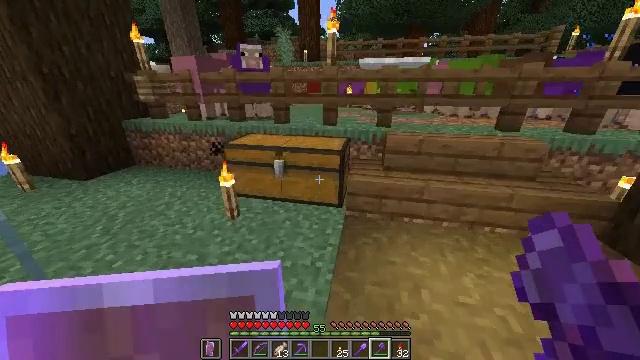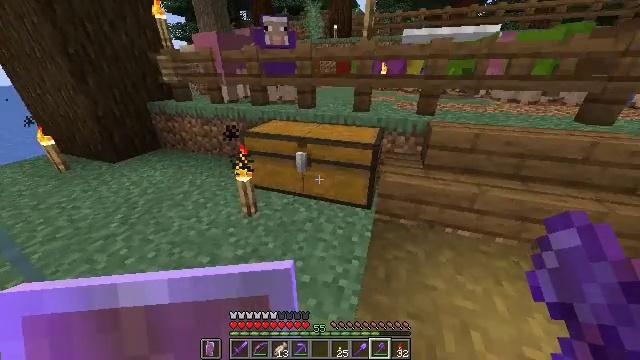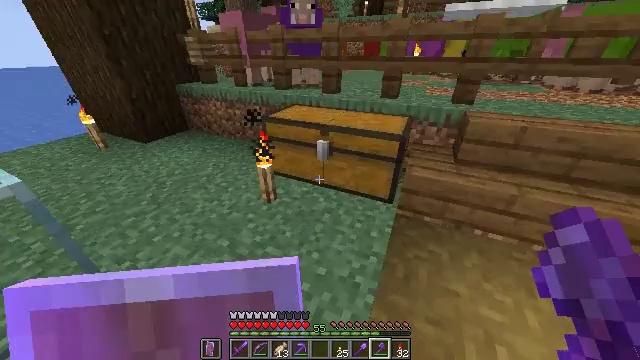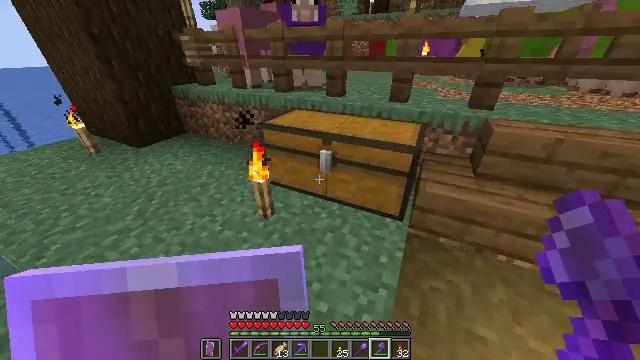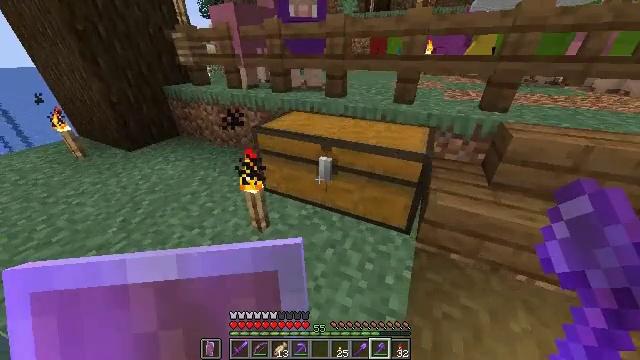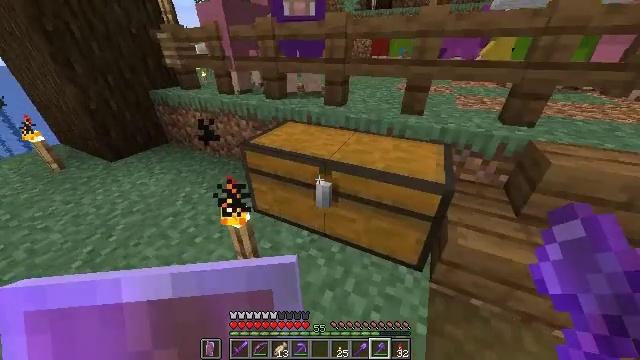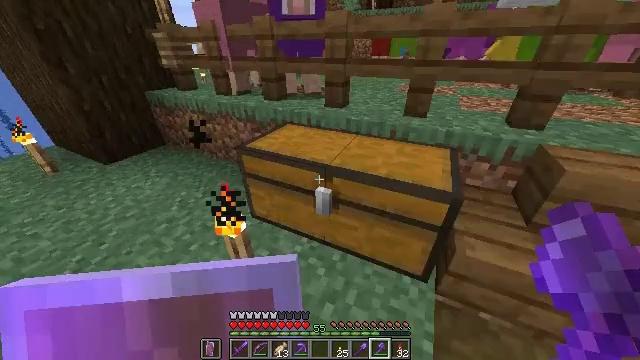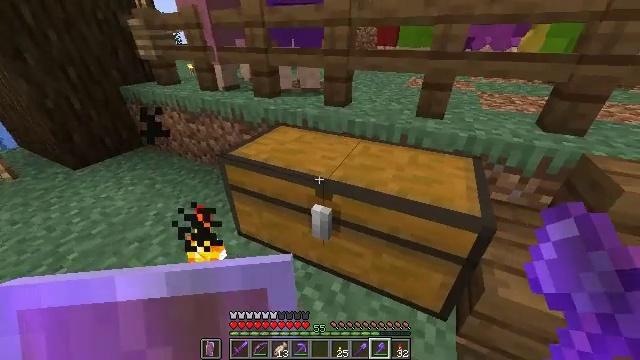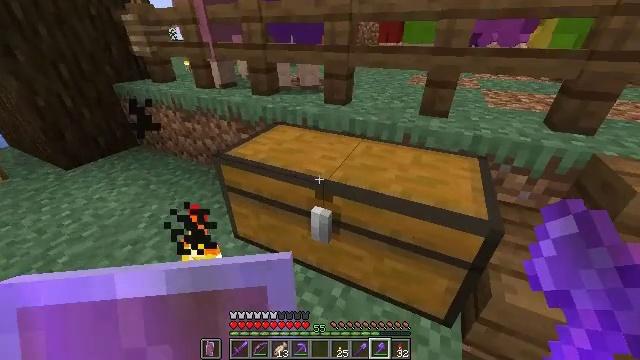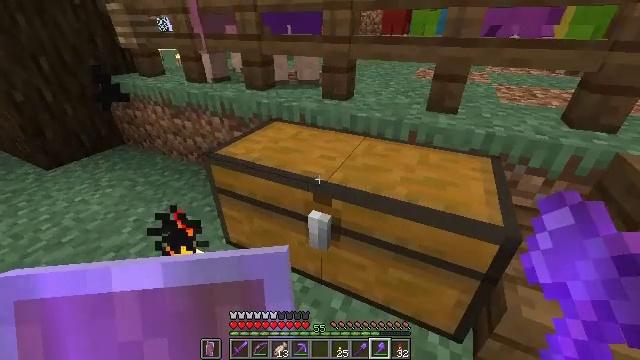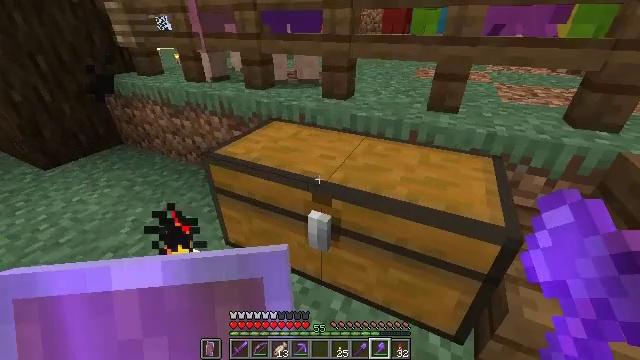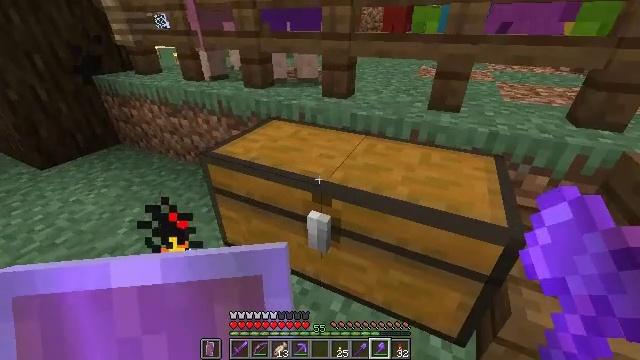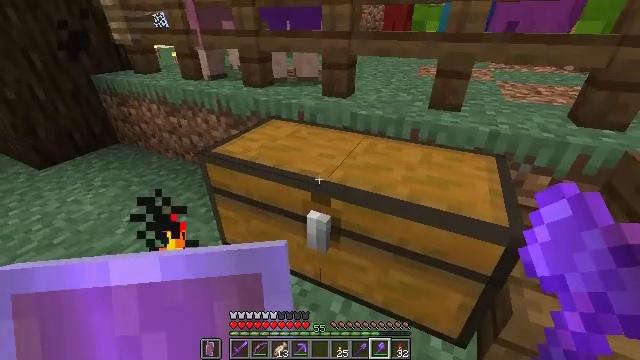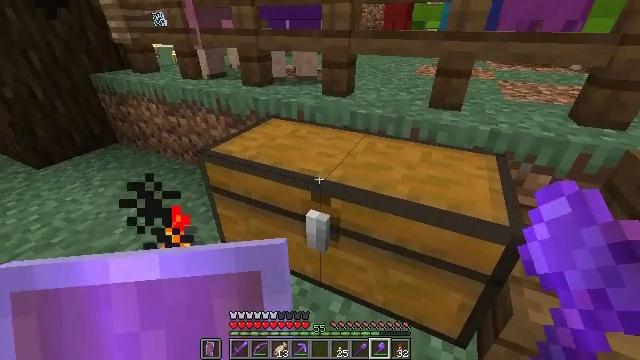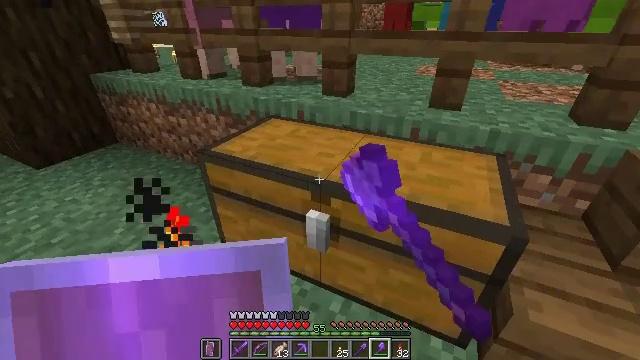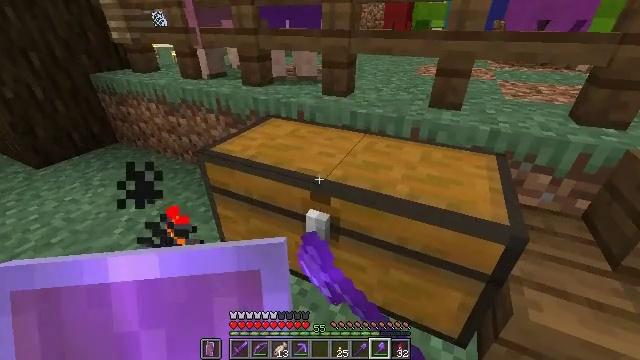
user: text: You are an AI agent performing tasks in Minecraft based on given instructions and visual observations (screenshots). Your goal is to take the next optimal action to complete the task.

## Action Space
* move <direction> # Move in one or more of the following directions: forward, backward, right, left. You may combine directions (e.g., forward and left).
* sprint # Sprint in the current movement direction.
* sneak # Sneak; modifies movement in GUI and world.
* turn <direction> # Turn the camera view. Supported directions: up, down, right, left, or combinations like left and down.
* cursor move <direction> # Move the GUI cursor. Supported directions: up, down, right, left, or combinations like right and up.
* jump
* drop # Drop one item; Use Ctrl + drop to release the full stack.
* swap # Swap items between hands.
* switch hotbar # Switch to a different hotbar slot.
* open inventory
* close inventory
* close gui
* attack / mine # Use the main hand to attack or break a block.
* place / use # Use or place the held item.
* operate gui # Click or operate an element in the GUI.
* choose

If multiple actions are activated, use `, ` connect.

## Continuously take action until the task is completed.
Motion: motion action
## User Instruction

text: craft item pink carpet
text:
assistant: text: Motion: move forward, sprint, turn left and down
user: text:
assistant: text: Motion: move forward, sprint, turn left and down
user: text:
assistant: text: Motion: move forward, sprint
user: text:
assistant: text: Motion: move forward
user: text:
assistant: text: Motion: move forward
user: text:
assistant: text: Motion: no_op
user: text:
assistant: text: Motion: no_op
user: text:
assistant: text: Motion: no_op
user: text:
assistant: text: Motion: no_op
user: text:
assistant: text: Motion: no_op
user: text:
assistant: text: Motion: no_op
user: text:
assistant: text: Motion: no_op
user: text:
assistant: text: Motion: use / place
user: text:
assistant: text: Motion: use / place
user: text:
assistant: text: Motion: use / place
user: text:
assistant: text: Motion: no_op
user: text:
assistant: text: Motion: no_op
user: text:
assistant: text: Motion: no_op
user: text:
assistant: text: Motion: no_op
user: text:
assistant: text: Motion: no_op
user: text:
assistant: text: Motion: turn right
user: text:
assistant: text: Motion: turn right
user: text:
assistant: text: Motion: no_op
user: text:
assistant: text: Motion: no_op
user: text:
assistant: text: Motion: no_op
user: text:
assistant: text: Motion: no_op
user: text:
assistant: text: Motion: no_op
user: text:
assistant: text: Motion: no_op
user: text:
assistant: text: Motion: no_op
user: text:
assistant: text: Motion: no_op